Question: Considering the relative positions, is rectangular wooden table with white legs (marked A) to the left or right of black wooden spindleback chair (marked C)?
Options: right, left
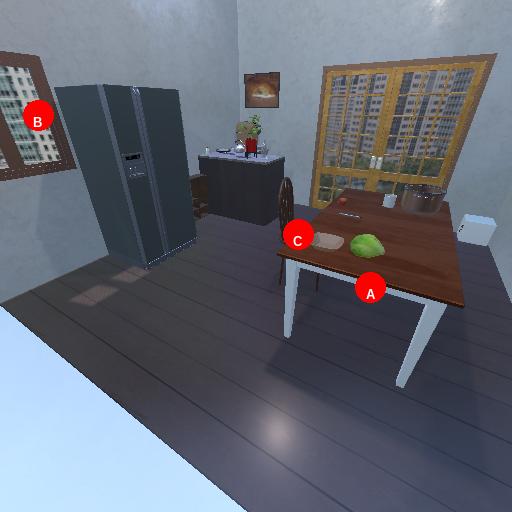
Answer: right